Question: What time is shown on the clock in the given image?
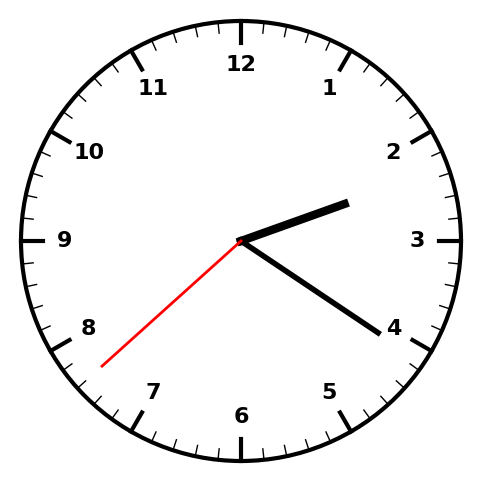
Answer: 02:20:38